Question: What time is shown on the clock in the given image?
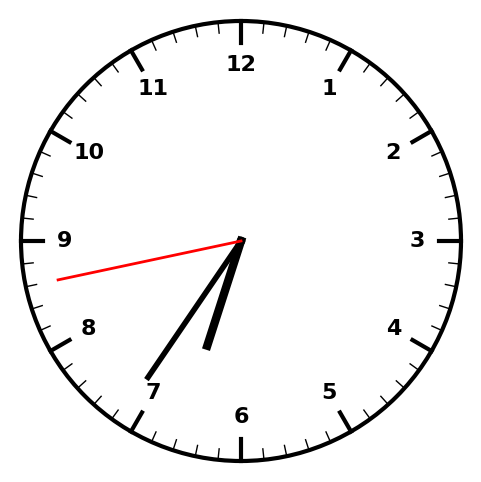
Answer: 06:35:43